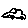
Label: car